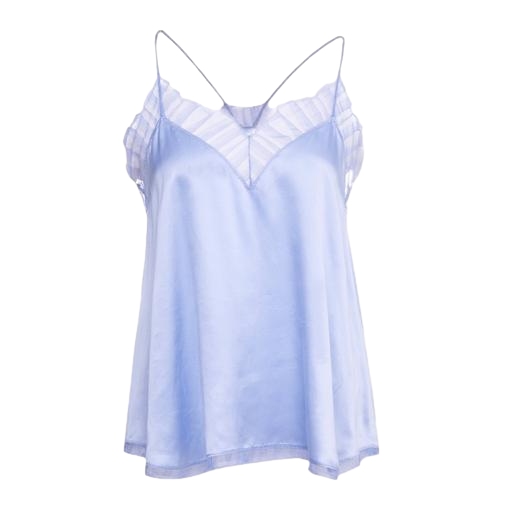
blue eva ruffle cami top, blue ruffled strap top, daria top sky blue, white background